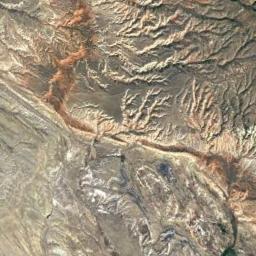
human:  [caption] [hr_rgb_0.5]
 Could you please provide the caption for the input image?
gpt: The mountain is uneven and rough .

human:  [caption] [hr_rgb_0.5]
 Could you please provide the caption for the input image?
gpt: The mountain is covered with brown mud .

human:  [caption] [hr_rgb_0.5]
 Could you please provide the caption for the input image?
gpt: The folded mountain has a continuous series of rugged mountains .

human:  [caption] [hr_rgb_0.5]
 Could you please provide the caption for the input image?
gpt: The mountain is full of yellow soil .

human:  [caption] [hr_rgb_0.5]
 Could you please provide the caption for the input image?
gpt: There are some ridges on the brown mountain .